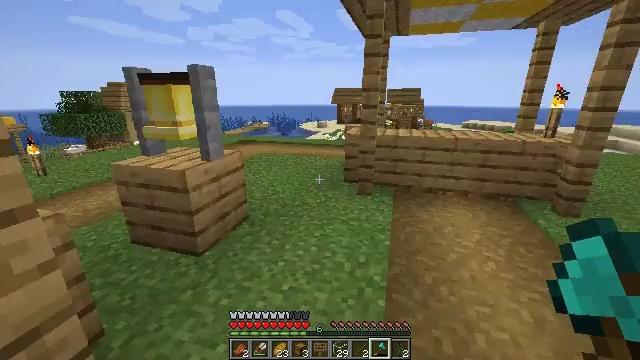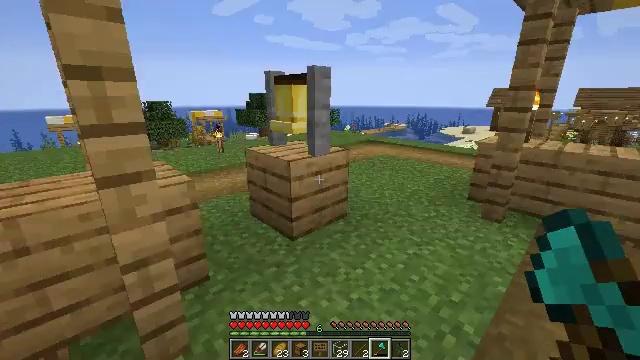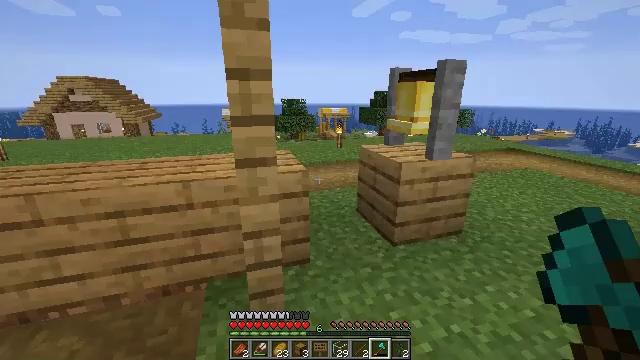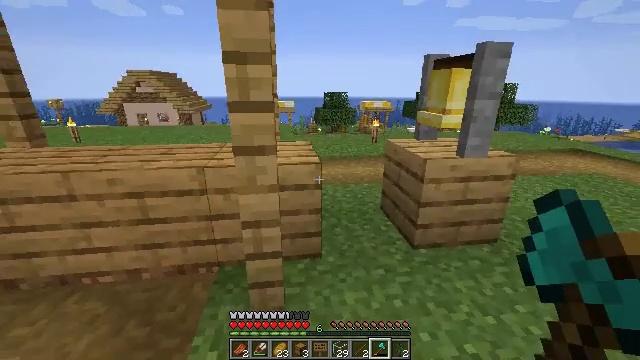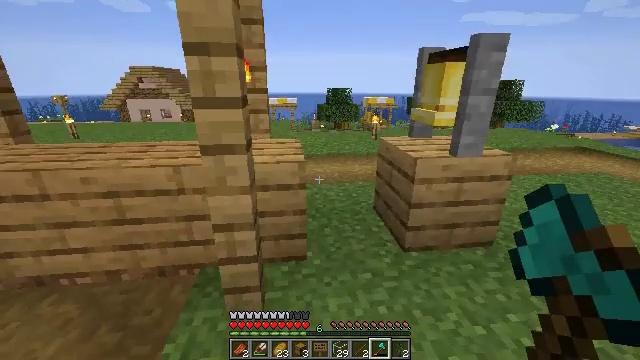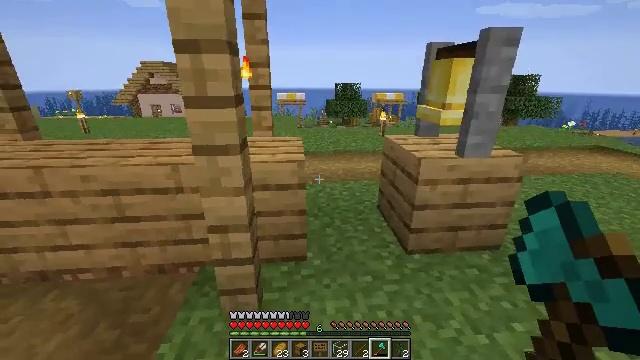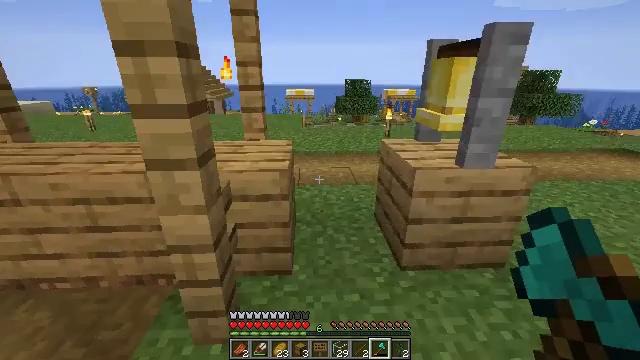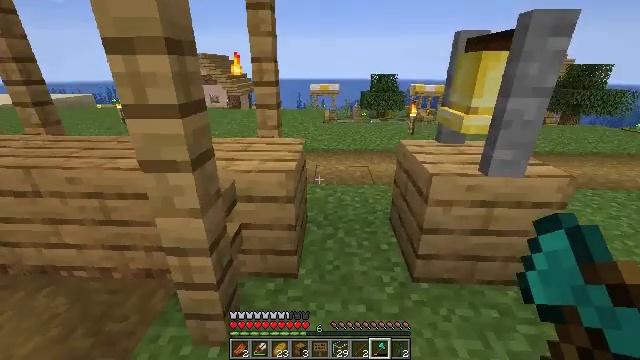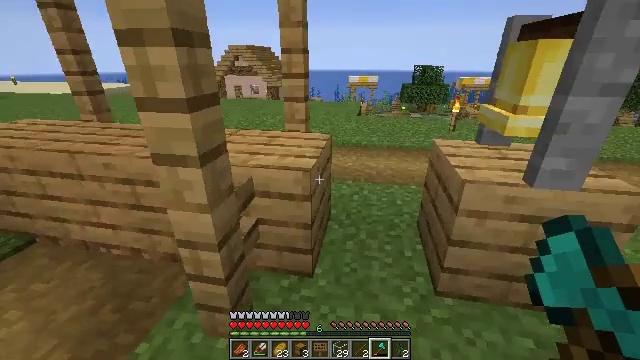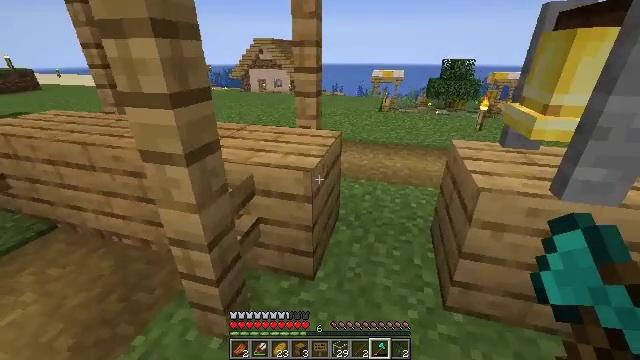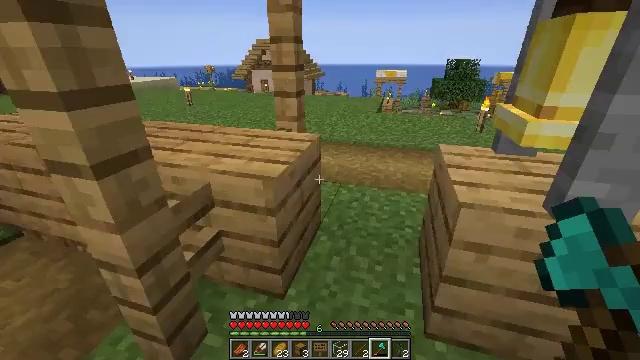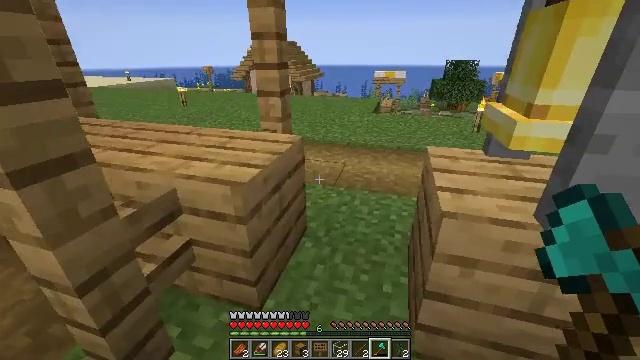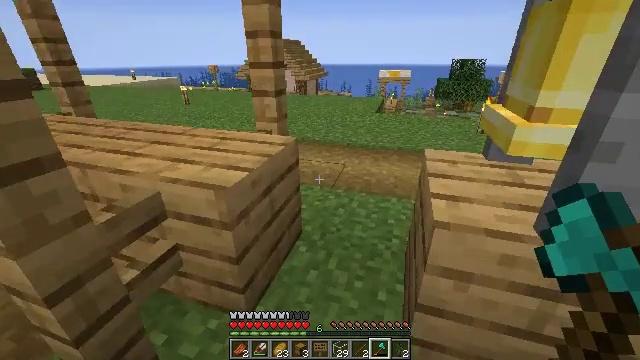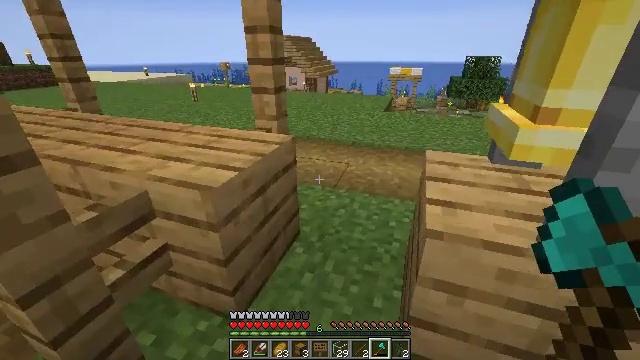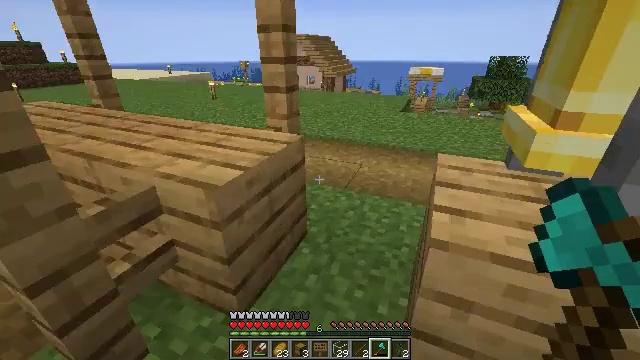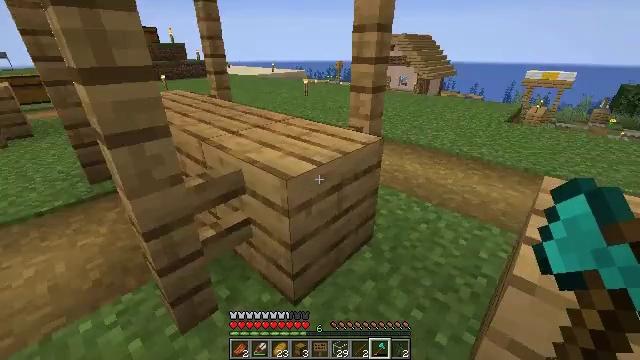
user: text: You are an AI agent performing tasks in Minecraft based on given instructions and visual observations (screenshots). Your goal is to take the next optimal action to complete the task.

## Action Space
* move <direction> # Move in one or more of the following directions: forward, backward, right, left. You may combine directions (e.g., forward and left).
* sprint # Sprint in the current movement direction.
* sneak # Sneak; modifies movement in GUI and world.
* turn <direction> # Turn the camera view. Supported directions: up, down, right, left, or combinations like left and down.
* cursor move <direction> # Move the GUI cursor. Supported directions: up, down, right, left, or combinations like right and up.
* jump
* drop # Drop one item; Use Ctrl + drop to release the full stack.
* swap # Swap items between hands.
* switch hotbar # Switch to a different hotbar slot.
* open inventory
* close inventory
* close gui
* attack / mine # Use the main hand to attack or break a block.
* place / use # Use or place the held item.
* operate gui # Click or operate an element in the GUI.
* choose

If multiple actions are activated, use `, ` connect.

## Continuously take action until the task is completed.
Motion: motion action
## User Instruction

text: Retrieve the torch.
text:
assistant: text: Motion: move forward and move right, turn left
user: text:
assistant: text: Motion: move forward and move right, turn left
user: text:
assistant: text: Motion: move forward and move right, turn left and down
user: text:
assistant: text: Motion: move forward and move right
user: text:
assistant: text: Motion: move forward and move right, turn left
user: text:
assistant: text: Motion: move forward and move right, turn left
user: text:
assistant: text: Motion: move forward and move right, turn left and down
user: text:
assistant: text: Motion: move forward and move right, turn left and down
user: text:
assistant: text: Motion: move forward and move right, turn left and down
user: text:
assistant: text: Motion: move forward and move right, turn left
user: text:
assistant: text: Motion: move forward and move right
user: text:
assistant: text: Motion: turn left
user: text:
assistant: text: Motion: turn left
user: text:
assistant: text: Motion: turn left
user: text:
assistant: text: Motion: turn left
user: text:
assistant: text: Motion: turn left and up
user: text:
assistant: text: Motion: turn left and up
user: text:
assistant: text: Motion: turn left and up
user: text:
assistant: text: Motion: turn left and up
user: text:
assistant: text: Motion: turn left
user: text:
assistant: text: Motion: no_op
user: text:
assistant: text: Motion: no_op
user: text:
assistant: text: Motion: no_op
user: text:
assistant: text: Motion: no_op
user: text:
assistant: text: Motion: no_op
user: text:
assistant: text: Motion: no_op
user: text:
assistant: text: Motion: turn left and up
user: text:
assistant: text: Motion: turn left
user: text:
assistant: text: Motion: turn left
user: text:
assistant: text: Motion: turn left and up